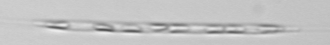
Label: Rhizosolenia